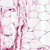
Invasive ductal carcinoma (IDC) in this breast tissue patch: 0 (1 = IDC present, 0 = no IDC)